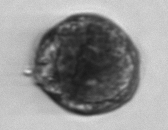
Label: Alexandrium_catenella